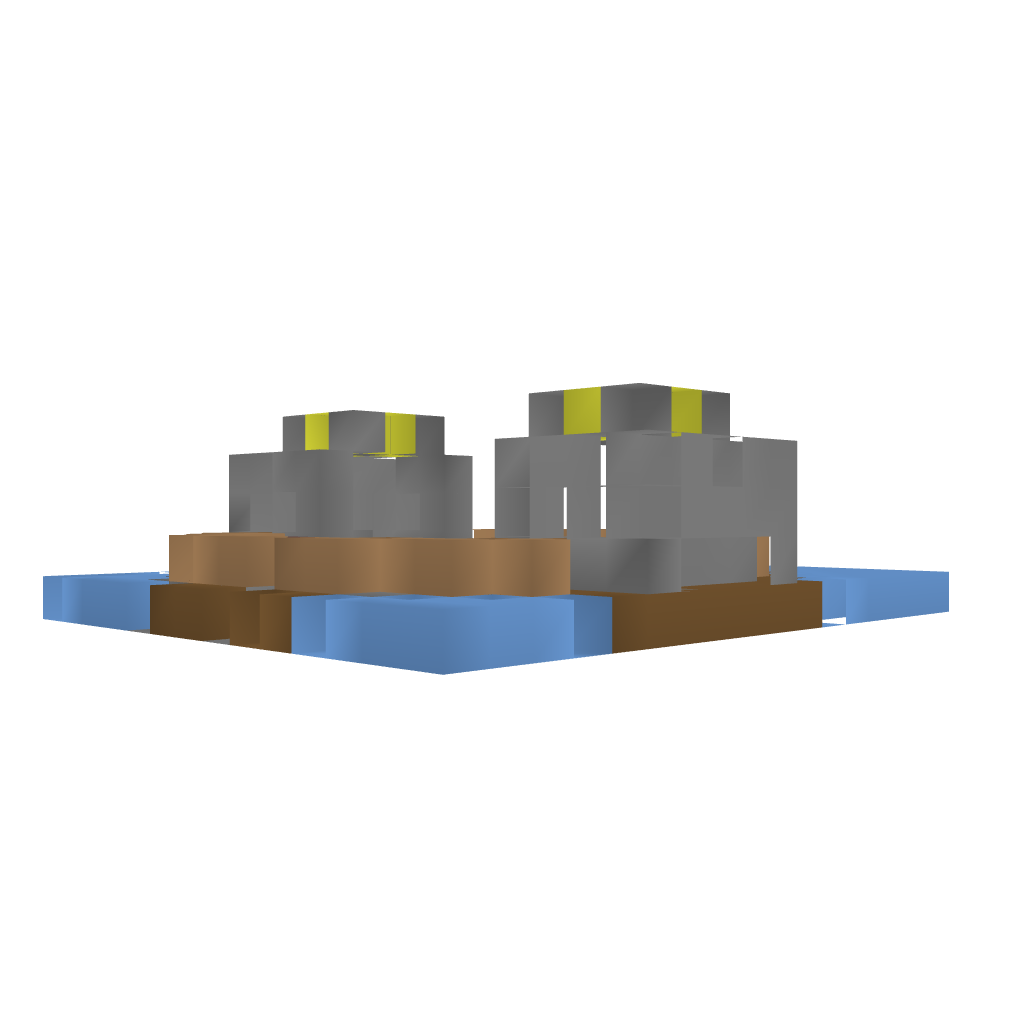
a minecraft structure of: Undead Horse Island!!! bad low quality